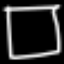
Label: square